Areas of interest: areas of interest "Industrial"
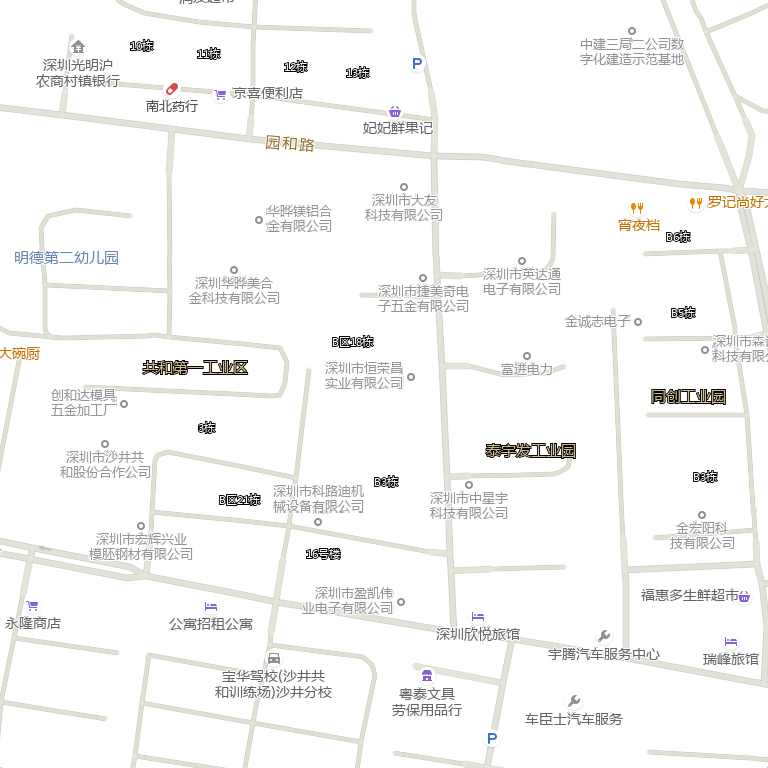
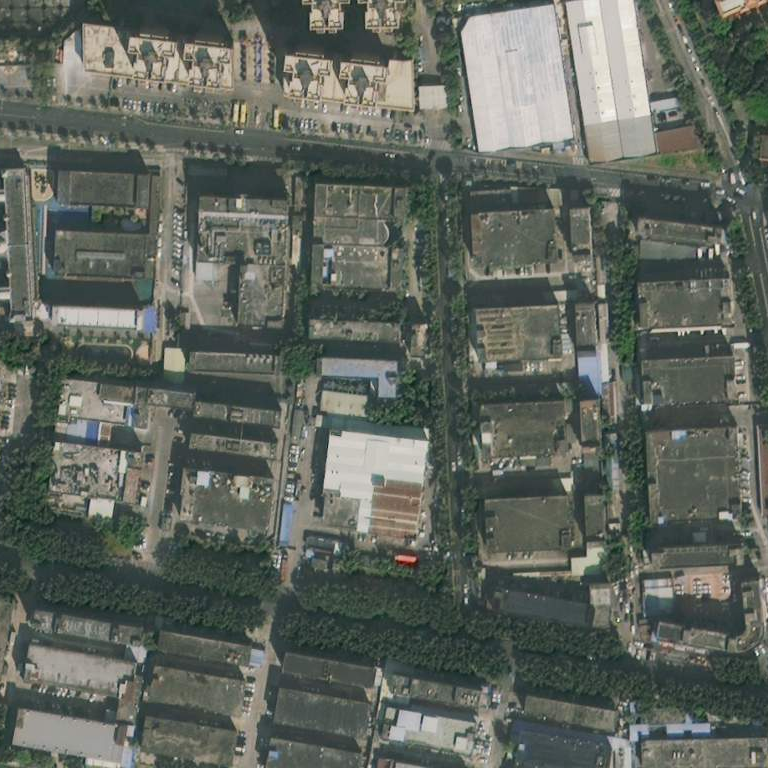